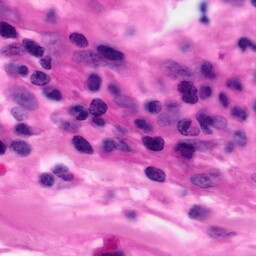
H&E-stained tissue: Pancreatic